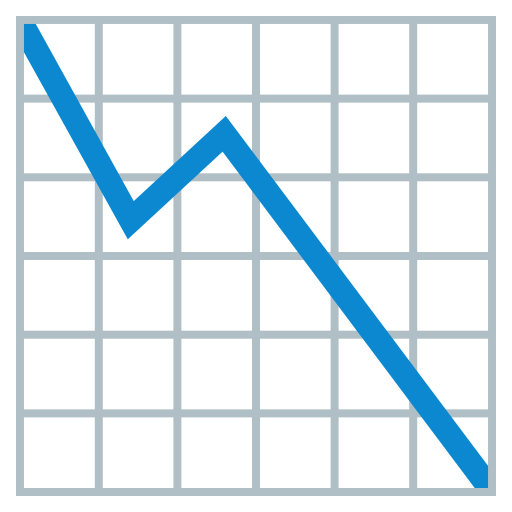
Emoji: 📉